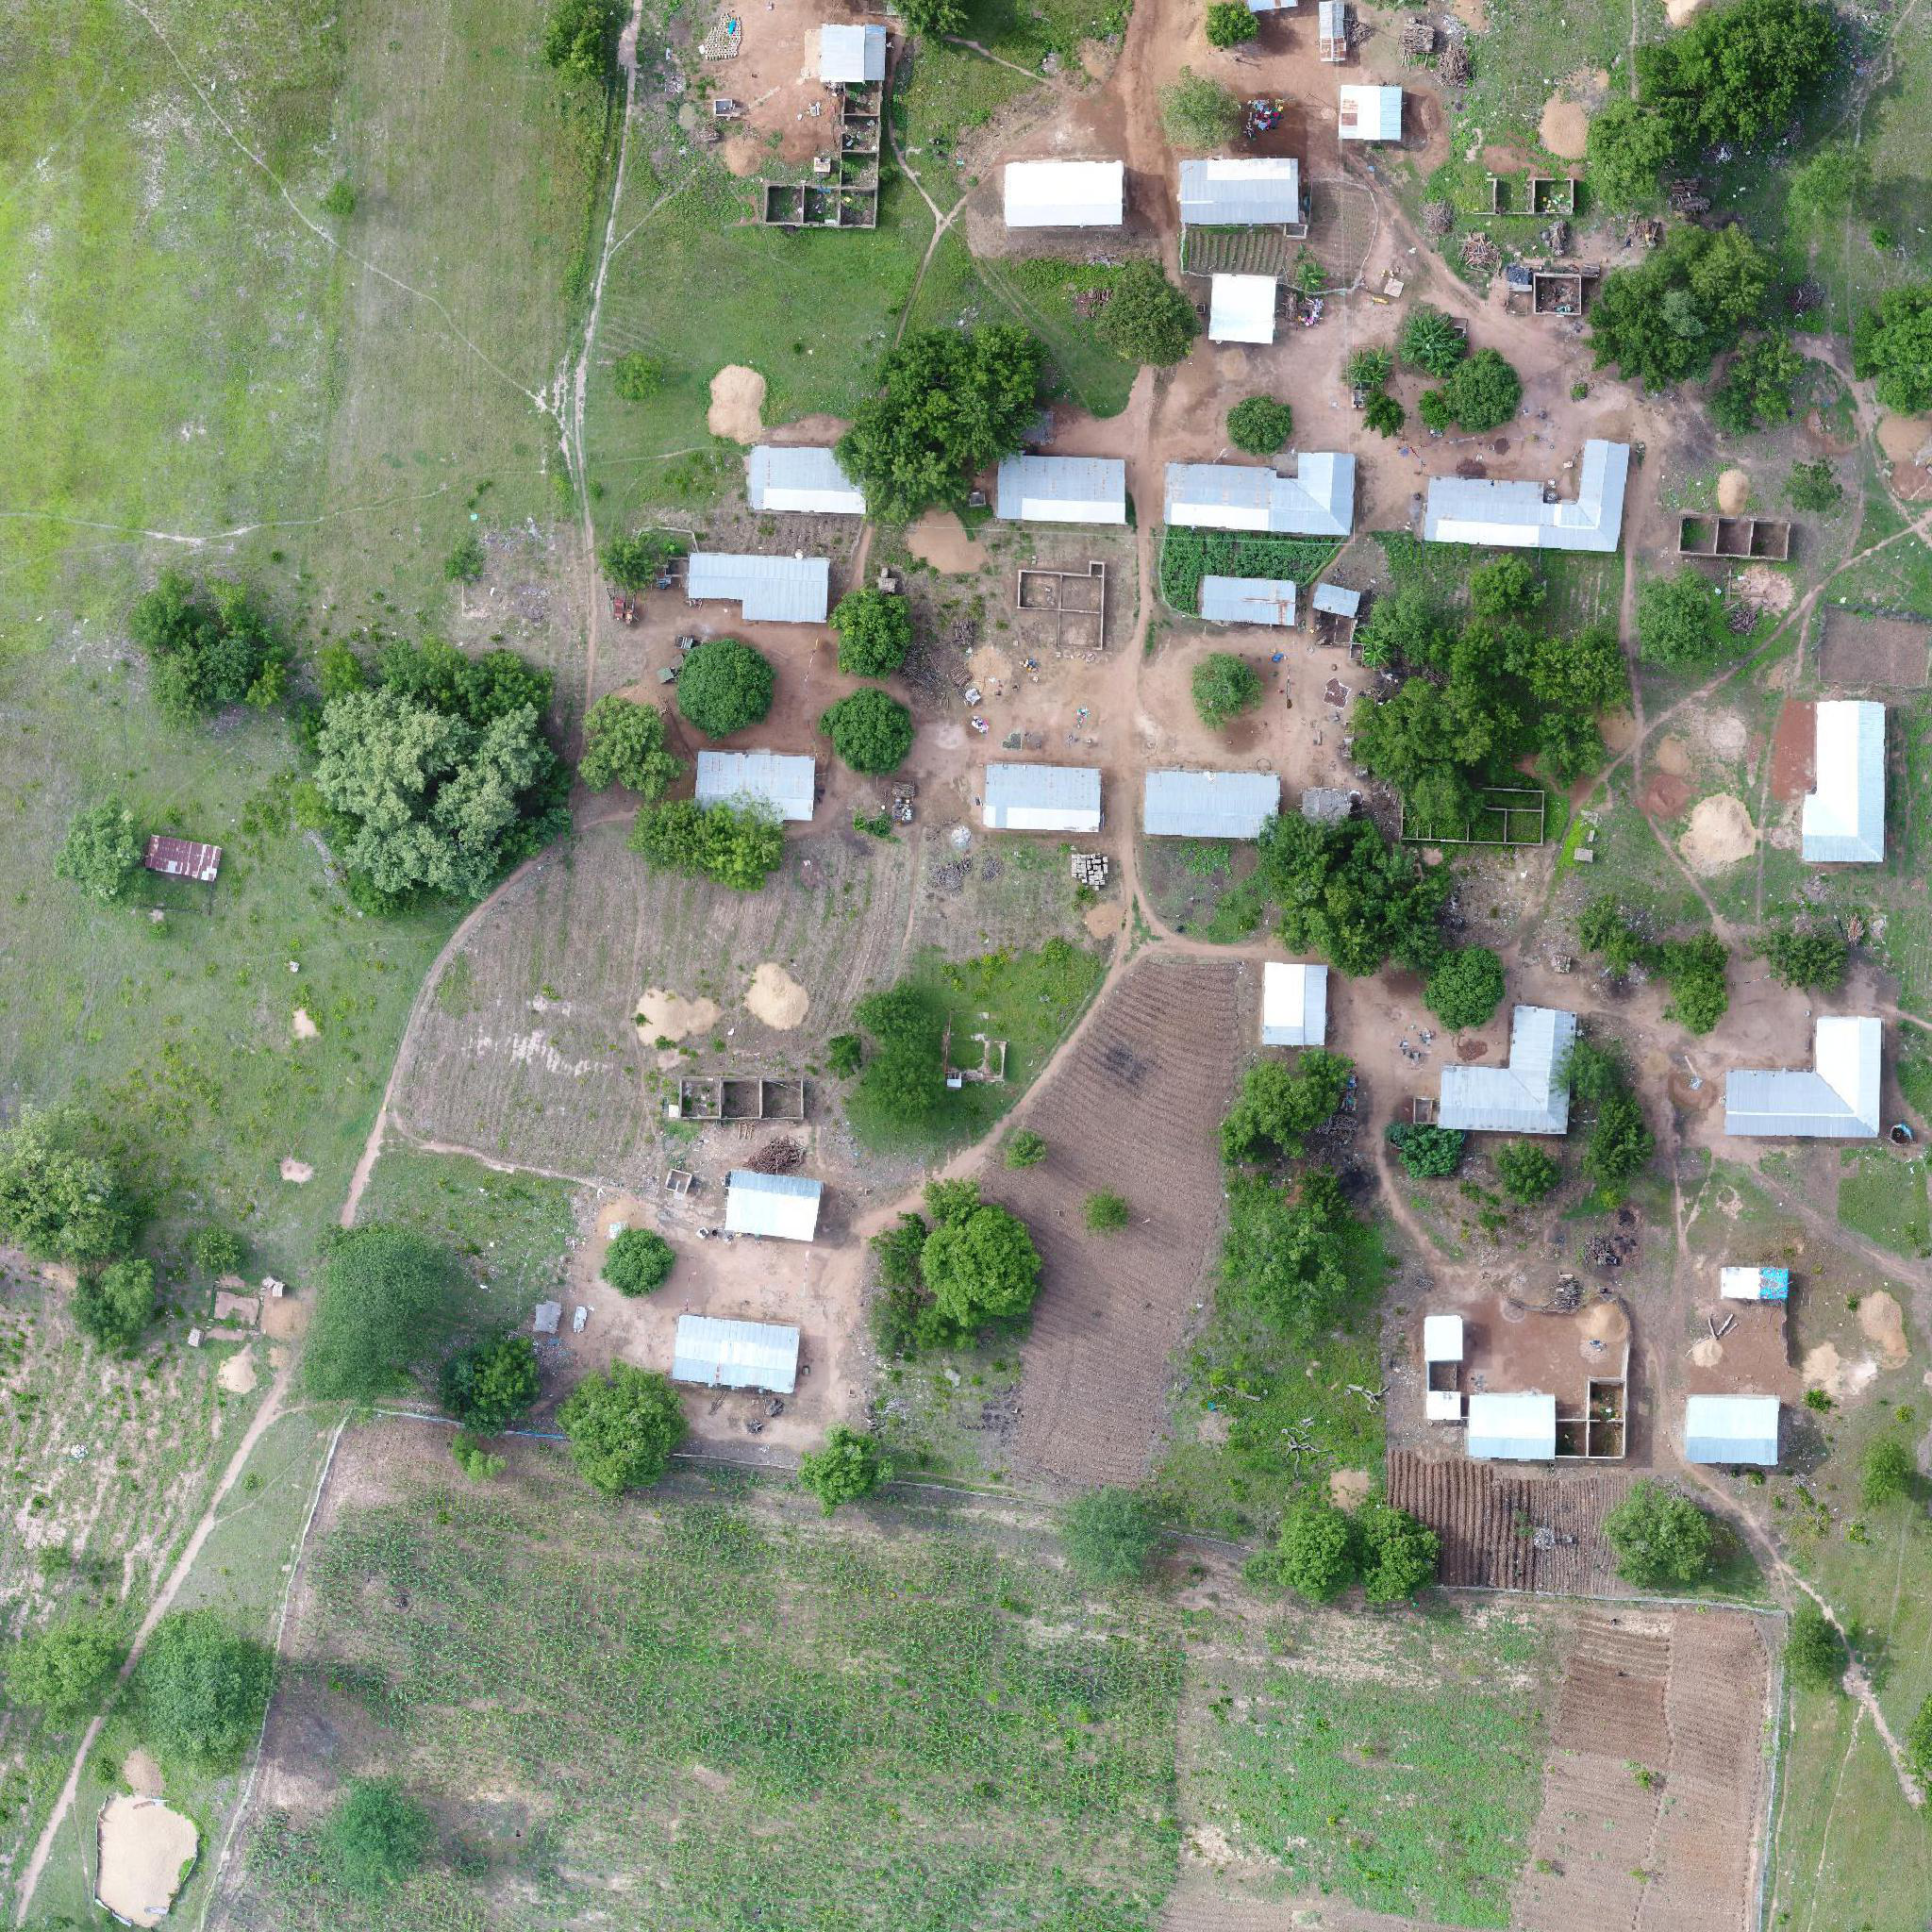
Biome: West Sudanian savanna